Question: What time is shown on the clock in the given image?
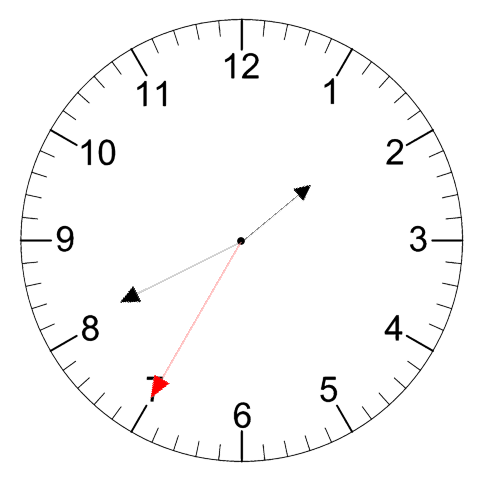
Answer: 01:40:35